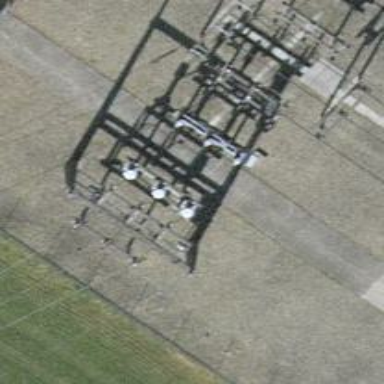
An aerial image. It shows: Insulator used in power systems.